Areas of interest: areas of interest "Duanzhou Swimming Pool"
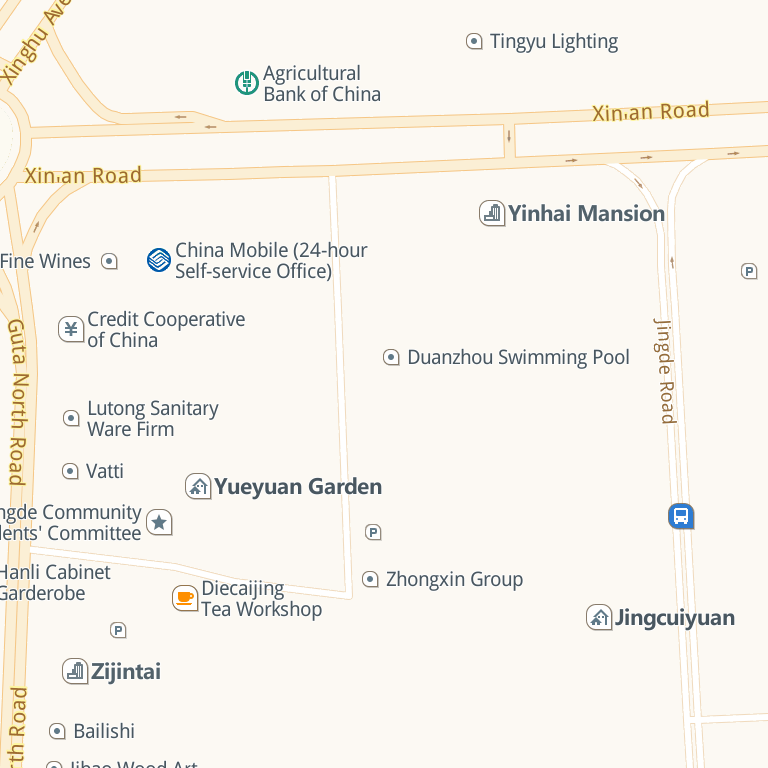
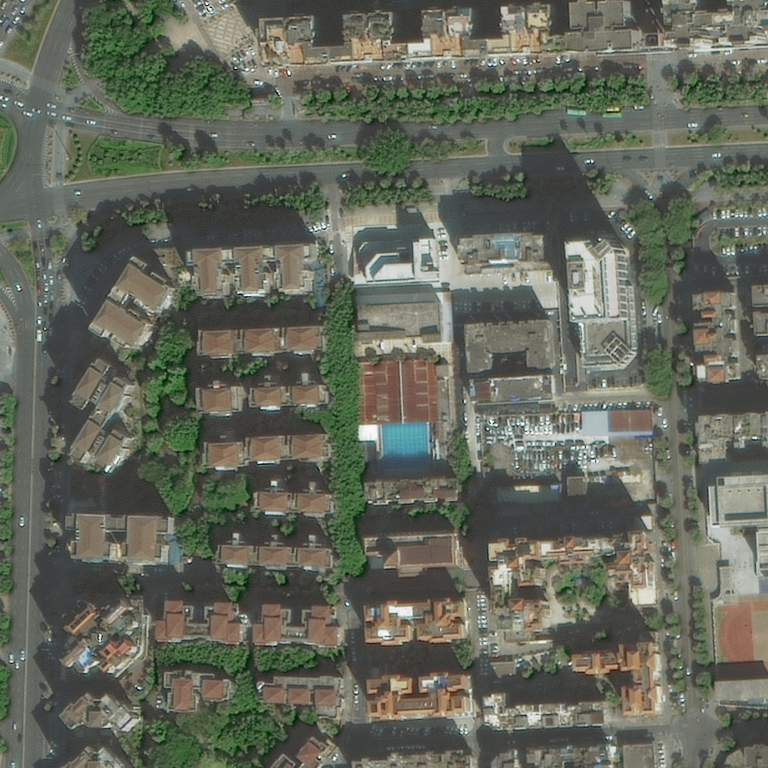